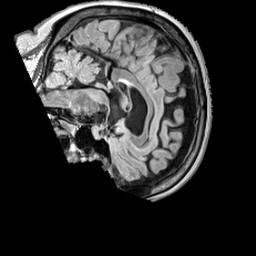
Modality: FLAIR
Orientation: sagittal
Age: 64
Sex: female
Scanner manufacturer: siemens
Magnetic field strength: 3 T
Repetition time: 5 s
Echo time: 0.387 s